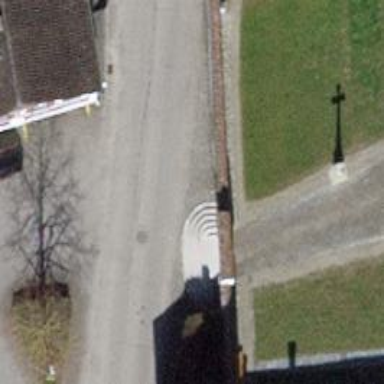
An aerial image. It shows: Paved road with steps and ramp.